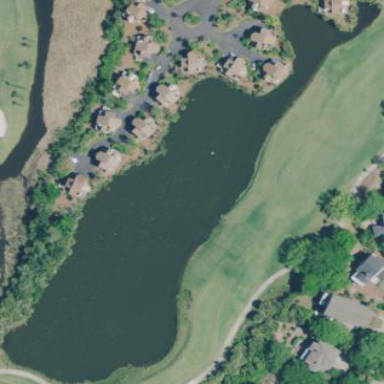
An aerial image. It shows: Water hazard on golf course. The hazard is natural water feature.